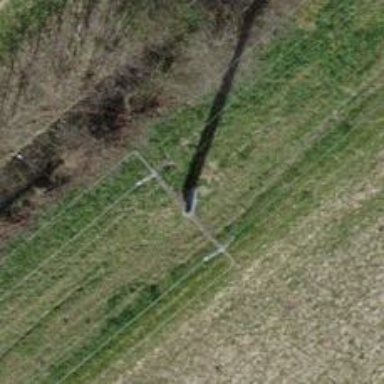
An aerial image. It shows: Concrete power pole.